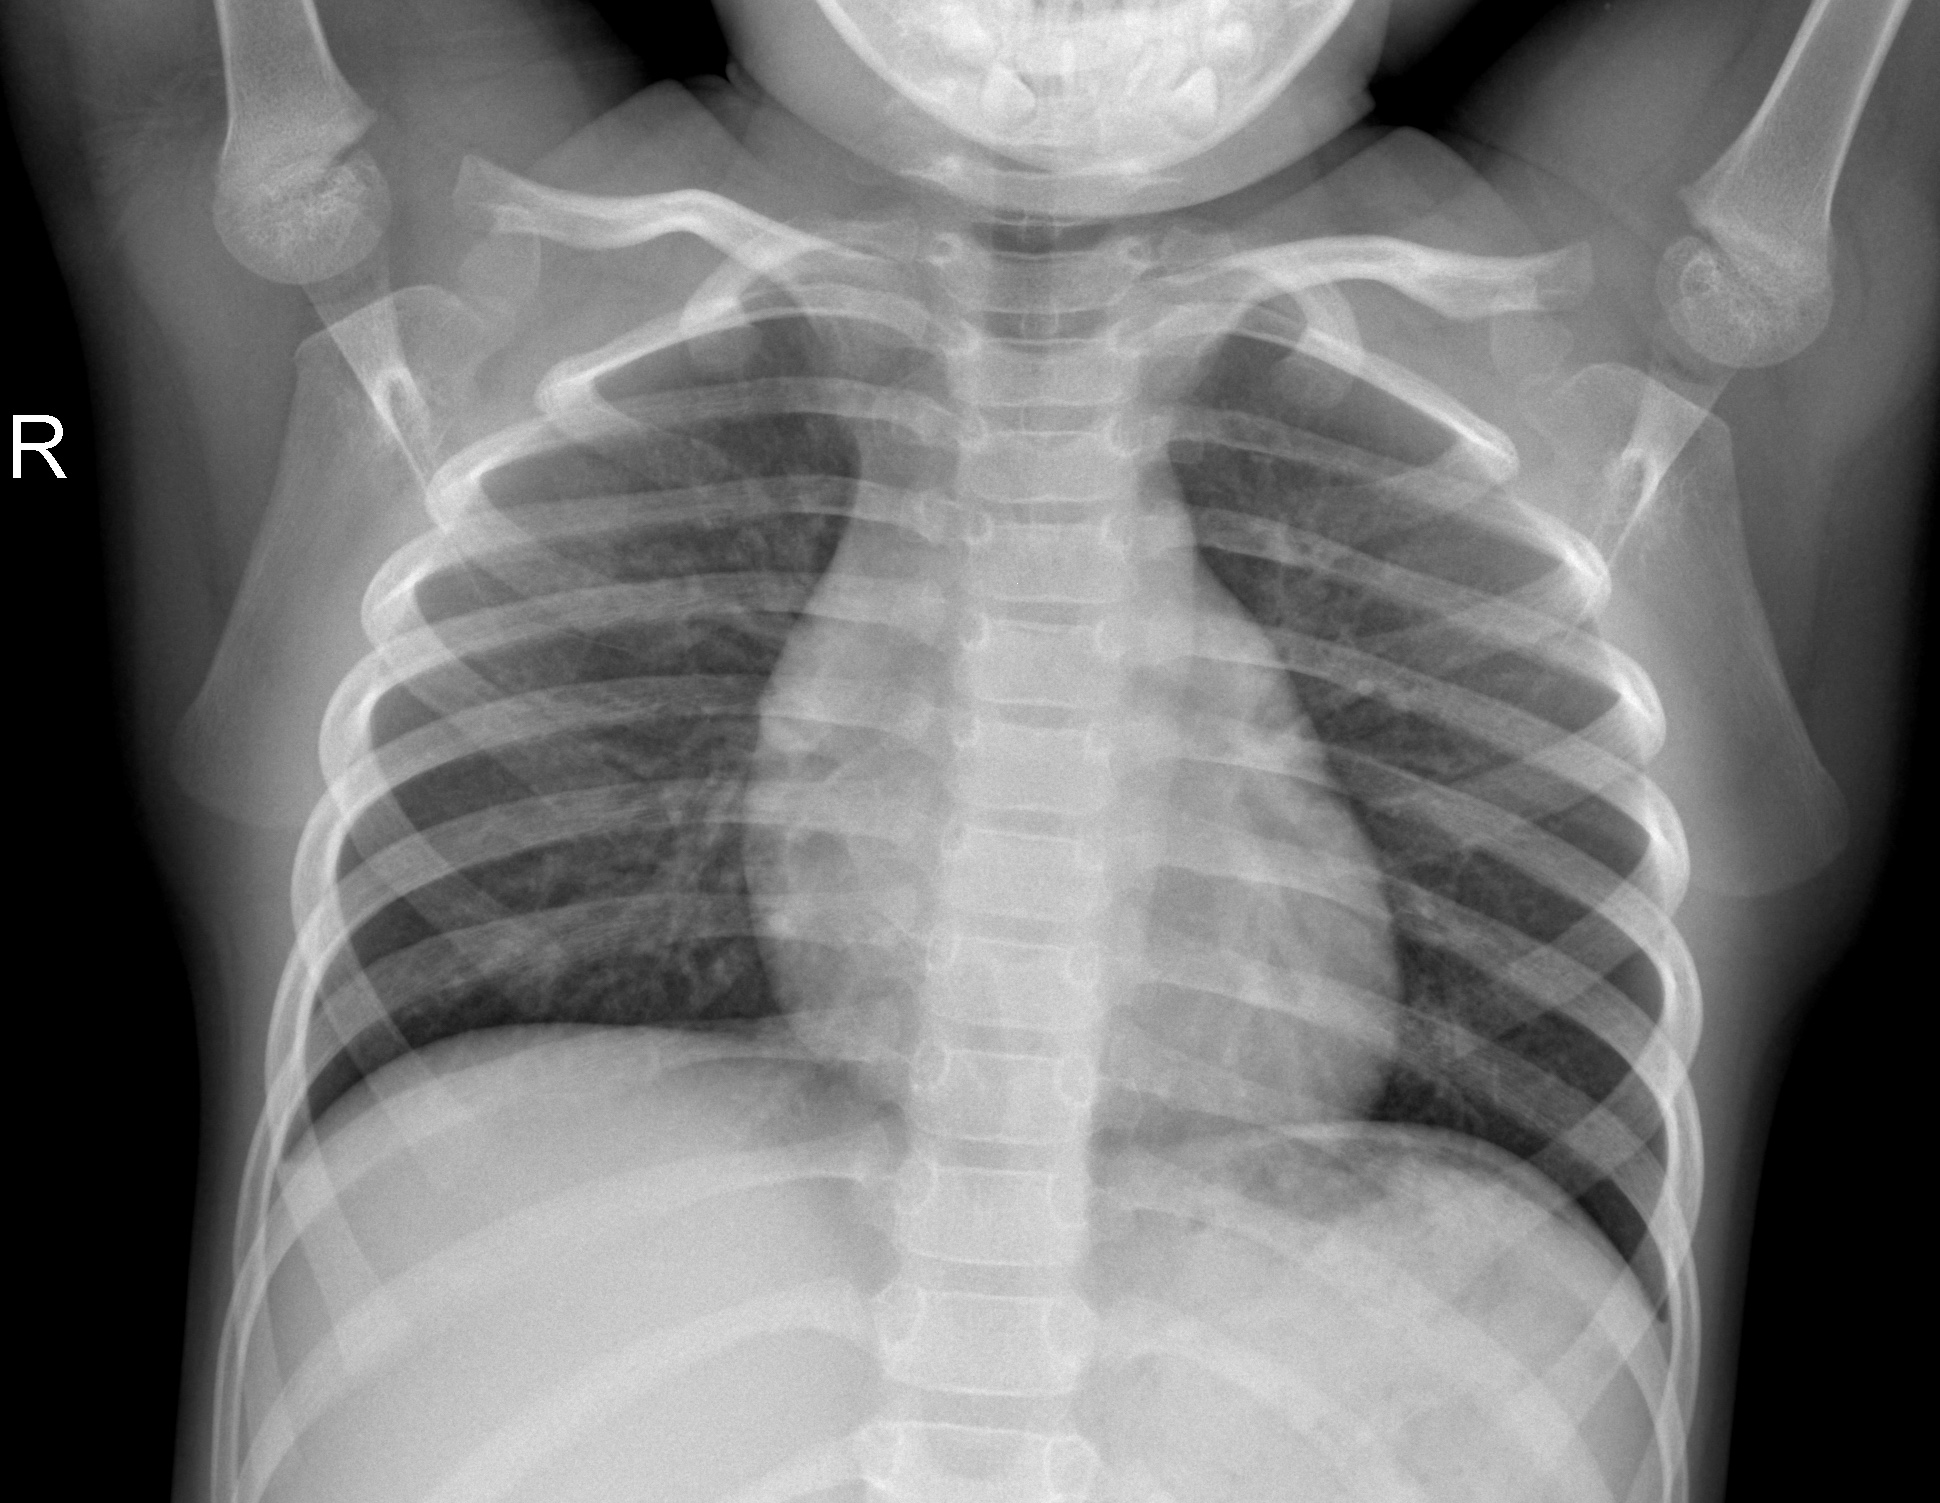
Diagnosis: NORMAL